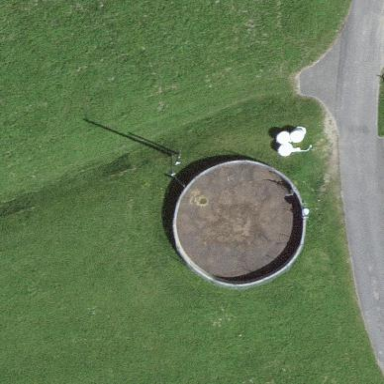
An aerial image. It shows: Silo.